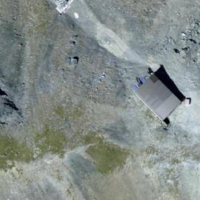
EUNIS habitat code: 48
Species observed at this site:
Geum reptans